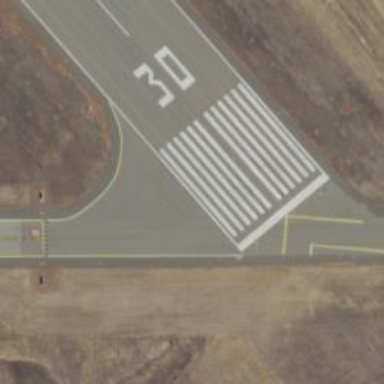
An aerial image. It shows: View of taxiway at the airport.